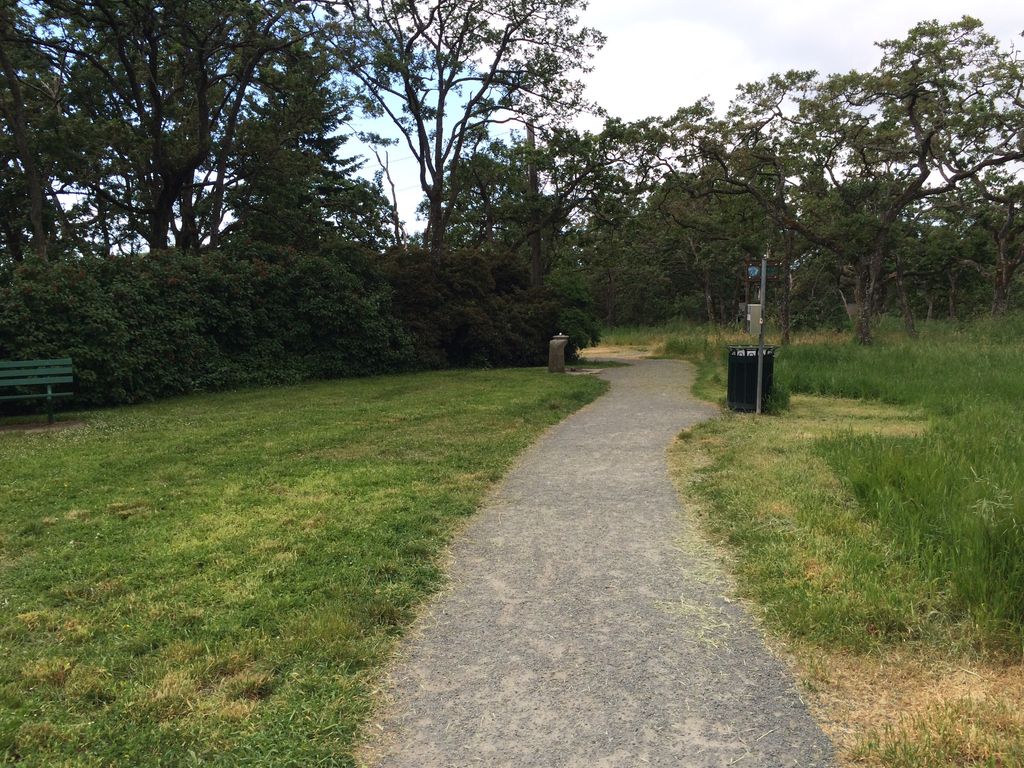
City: victoria